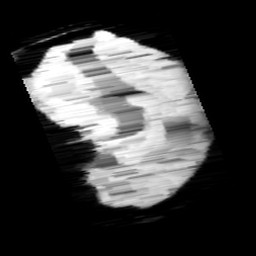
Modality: minIP
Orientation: sagittal
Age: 11
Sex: male
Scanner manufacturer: siemens
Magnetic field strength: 3 T
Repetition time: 0.027 s
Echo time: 0.02 s